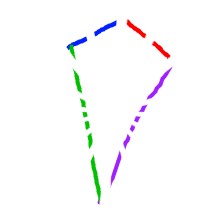
Shape: kite